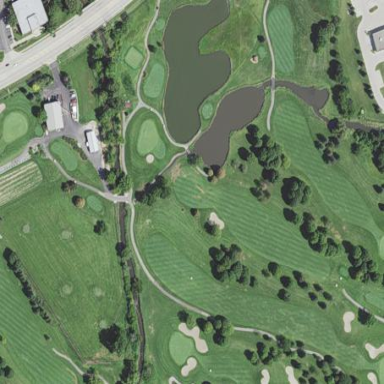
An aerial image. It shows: Well-maintained grassy area designated as golf fairway for the sport of golf. The grass is neatly mown.